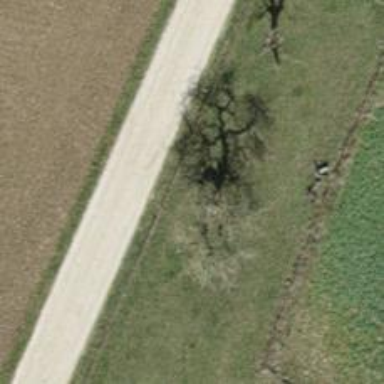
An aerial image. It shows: Single tag "natural: tree."